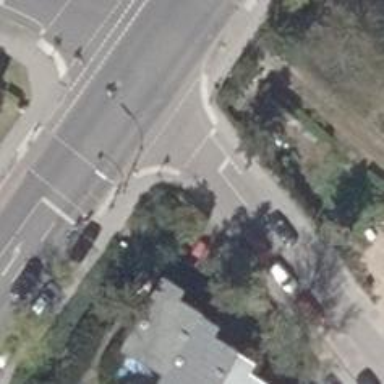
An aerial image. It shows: Road with traffic signals controlling the flow of traffic.